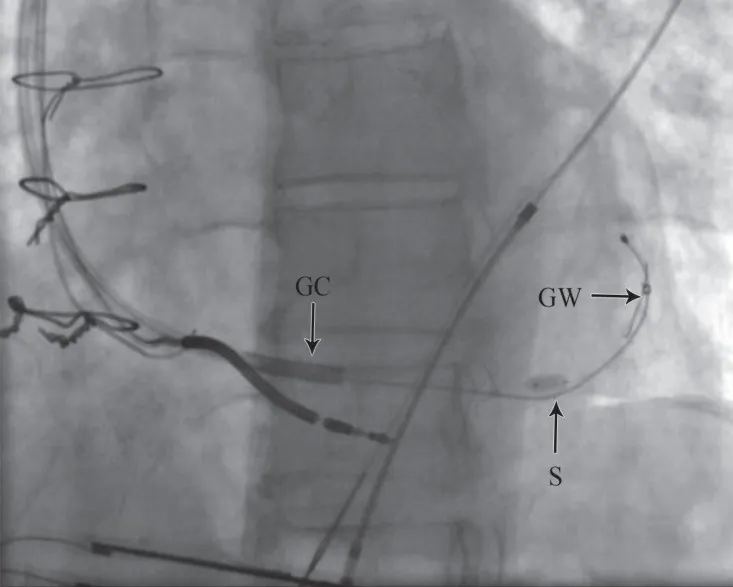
Coronary sinus (CS) lead stabilization with stenting is shown in the shallow left anterior oblique projection. The coronary sinus lead and a 0.014-inch guide wire are both passed through the guiding catheter. The CS lead is stabilized and entrapped by stenting the CS.
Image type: radiology (x_ray)